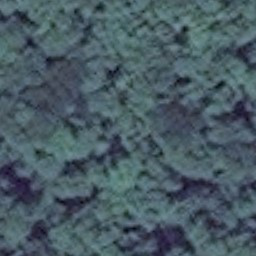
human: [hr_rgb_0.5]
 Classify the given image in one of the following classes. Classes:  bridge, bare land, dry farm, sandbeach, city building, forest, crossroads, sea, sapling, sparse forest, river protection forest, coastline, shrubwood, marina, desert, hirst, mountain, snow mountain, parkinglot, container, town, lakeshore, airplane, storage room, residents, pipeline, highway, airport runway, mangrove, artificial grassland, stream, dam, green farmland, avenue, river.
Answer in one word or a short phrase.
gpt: forest